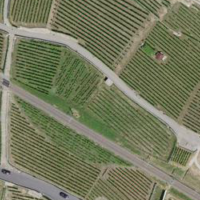
EUNIS habitat code: 40
Species observed at this site:
Certhia brachydactyla
Corvus corone
Turdus philomelos
Falco subbuteo
Emberiza citrinella
Emberiza cirlus
Falco peregrinus
Buteo buteo
Jynx torquilla
Anthus pratensis
Sylvia atricapilla
Chroicocephalus ridibundus
Phylloscopus collybita
Larus michahellis
Erithacus rubecula
Pica pica
Phoenicurus ochruros
Sitta europaea
Columba livia
Falco tinnunculus
Picus viridis
Accipiter nisus
Motacilla cinerea
Riparia riparia
Linaria cannabina
Chloris chloris
Sturnus vulgaris
Accipiter gentilis
Streptopelia decaocto
Corvus frugilegus
Fringilla coelebs
Passer domesticus
Pandion haliaetus
Coloeus monedula
Carduelis carduelis
Columba palumbus
Turdus merula
Circus aeruginosus
Phalacrocorax carbo
Parus major
Hirundo rustica
Milvus migrans
Milvus milvus
Motacilla alba
Delichon urbicum